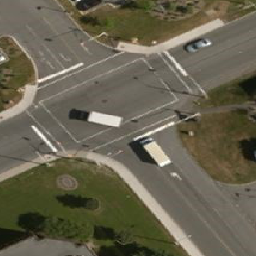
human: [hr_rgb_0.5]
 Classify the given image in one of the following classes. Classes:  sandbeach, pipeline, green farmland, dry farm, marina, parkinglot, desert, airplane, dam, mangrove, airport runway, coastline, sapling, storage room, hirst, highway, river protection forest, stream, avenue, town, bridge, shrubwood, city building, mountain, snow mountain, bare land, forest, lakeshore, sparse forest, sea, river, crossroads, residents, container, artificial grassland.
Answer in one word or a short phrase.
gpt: crossroads